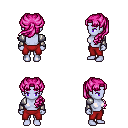
a pixel art fantasy rpg character, female body template, dark elf, purple skin, steel arm armor, red pants, pink princess hairstyle, four views (front, back, left, right), 2x2 character sprite sheet, small pixel art, hard edges, no anti-aliasing